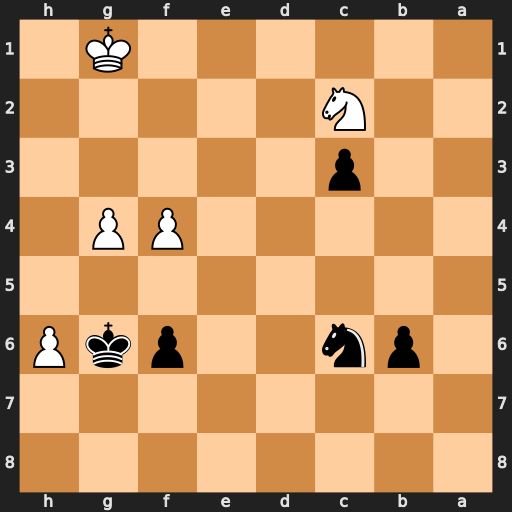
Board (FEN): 8/8/1pn2pkP/8/5PP1/2p5/2N5/6K1
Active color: b
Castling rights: -
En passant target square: -
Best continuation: b5 Kf2 b4 h7 Kxh7